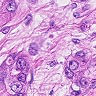
Metastatic tissue present: yes